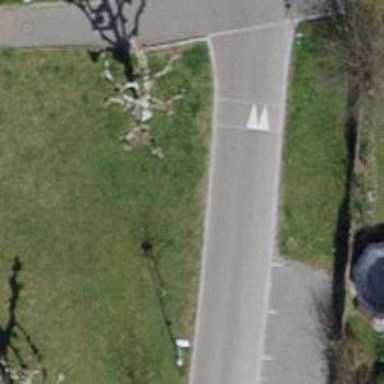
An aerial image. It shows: Asphalt pedestrian road.